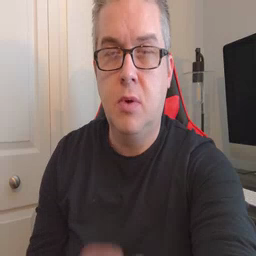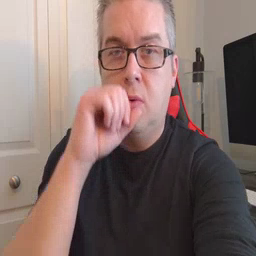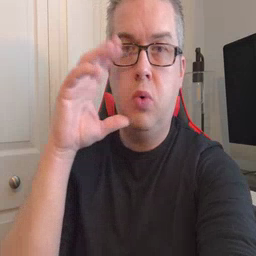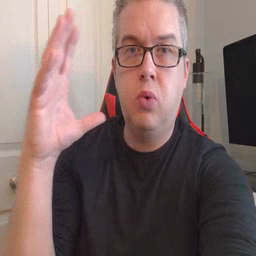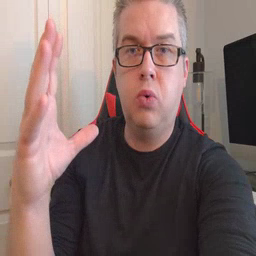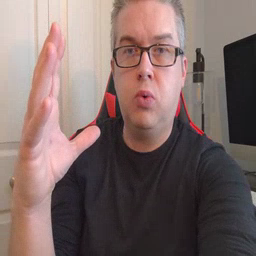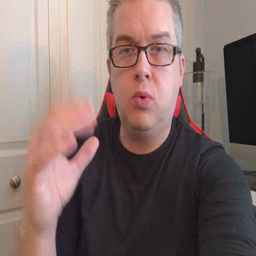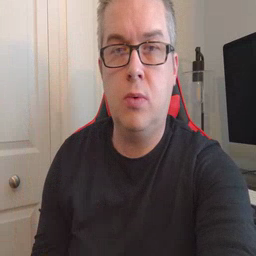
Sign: balloon